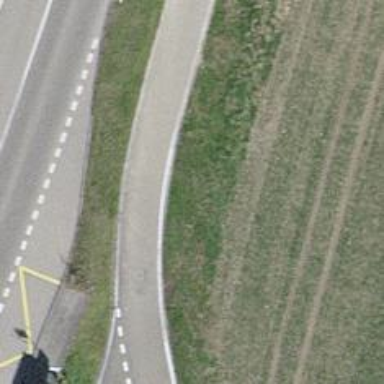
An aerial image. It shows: Asphalt track with grade1 track type mainly used by agricultural motorcars.